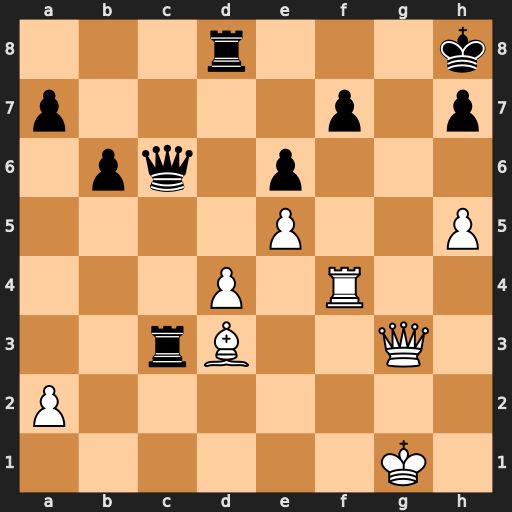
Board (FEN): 3r3k/p4p1p/1pq1p3/4P2P/3P1R2/2rB2Q1/P7/6K1
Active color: w
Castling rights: -
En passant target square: -
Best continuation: Rxf7 Rc1+ Kf2